Field crop: maize
Growth stage: 2
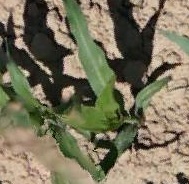
Species: maize